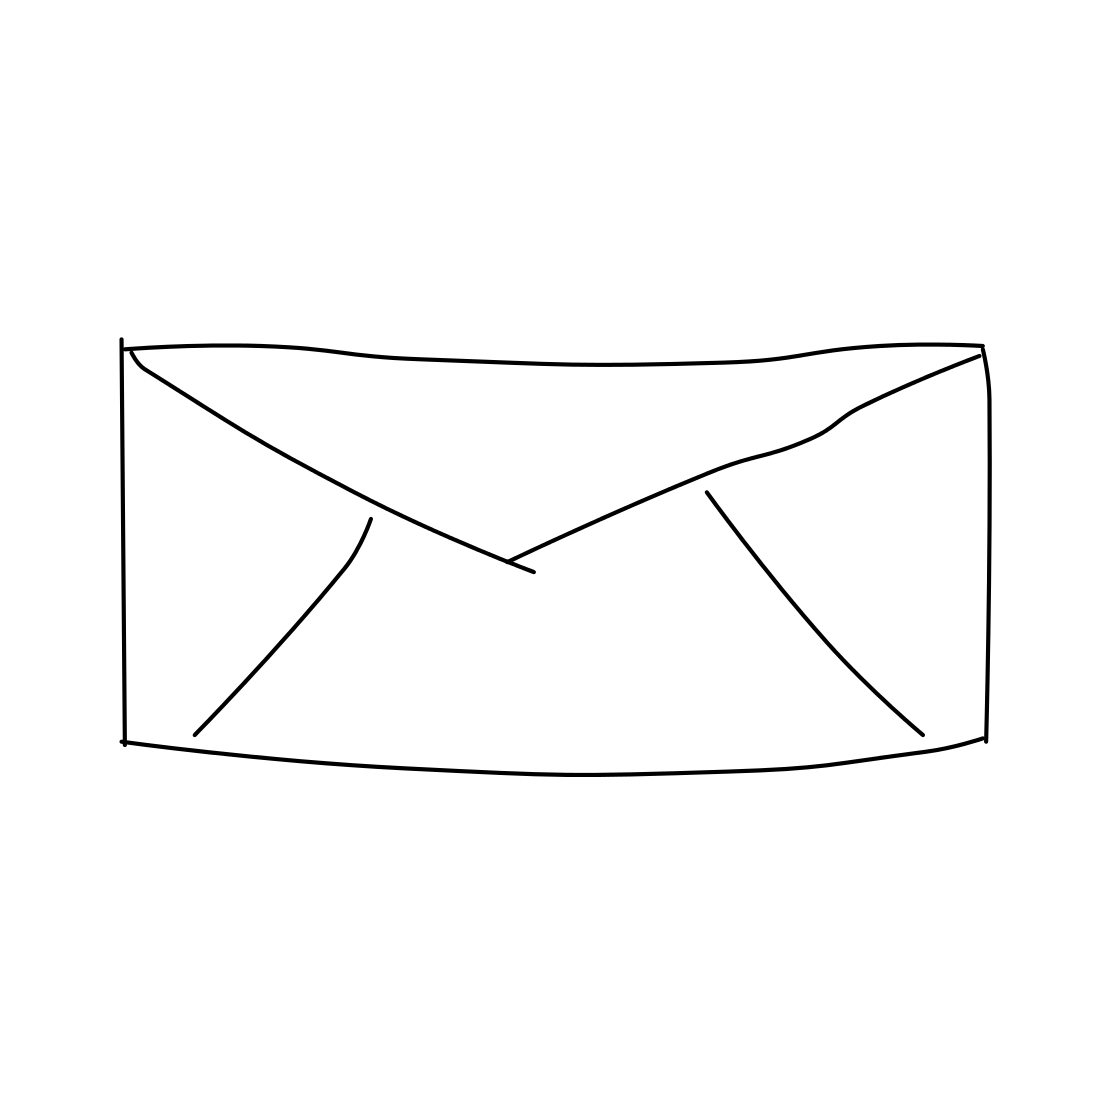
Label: envelope